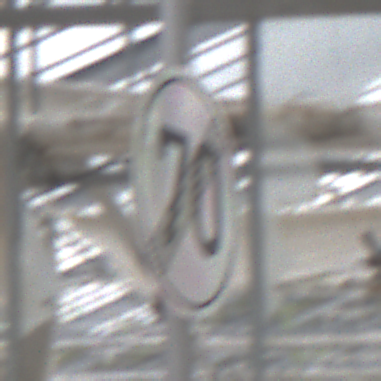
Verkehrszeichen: EndeGeschwindigkeit70
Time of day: Midday
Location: Roofed (Special)
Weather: Overcast
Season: NotSpecified
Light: Natural